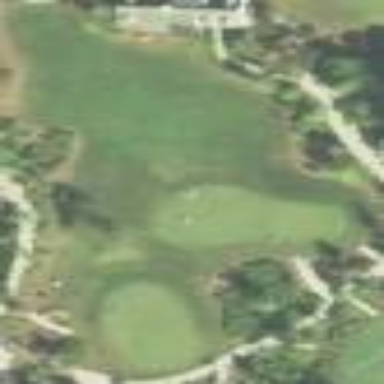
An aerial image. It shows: Rough grassy area used for golf.